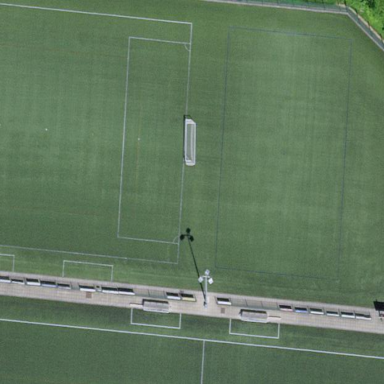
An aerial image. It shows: Multi-sport pitch for leisure land activities.